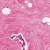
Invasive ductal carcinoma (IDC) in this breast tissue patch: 0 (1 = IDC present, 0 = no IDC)